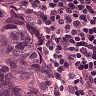
Metastatic tissue present: yes